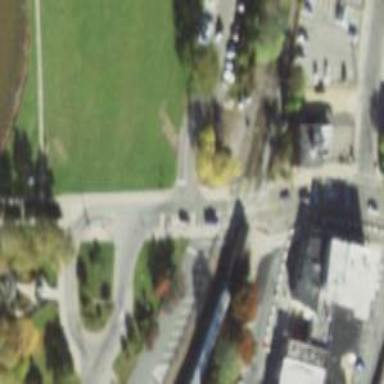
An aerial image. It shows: Level crossing with lights and barriers.